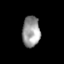
Tissue: skin
Cell type: Epithelial cells
Senescence score: 0.2616
Nuclear area (px): 538
Mean DAPI intensity: 152.922